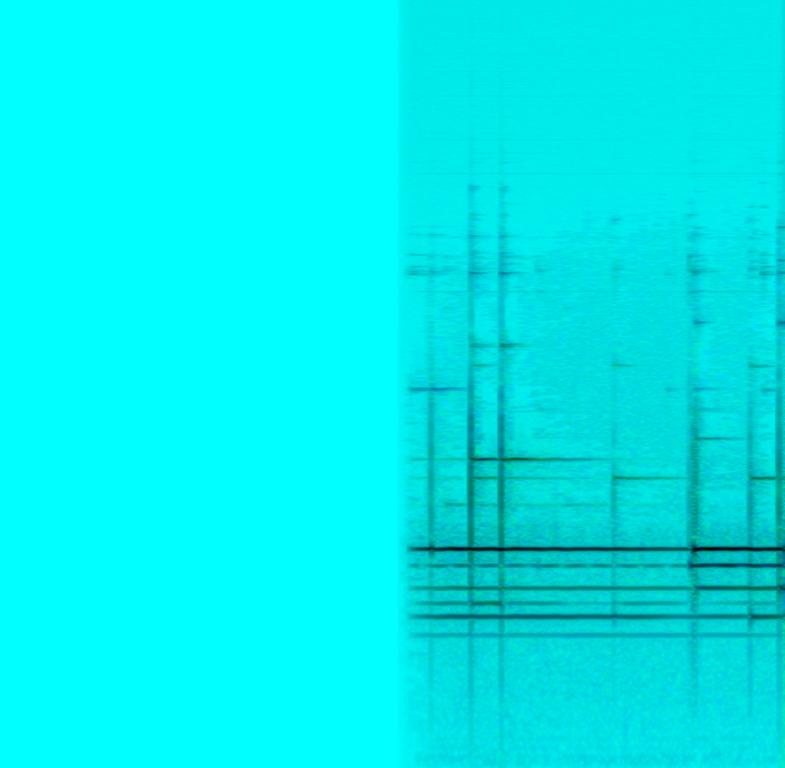
The low quality recording features shimmering bells that slowly fade out, leading into a funky electric guitar melody. It sounds cool and upbeat.